Aerial crown-view tile of a tropical tree (Barro Colorado Island, Panama), acquired 20241216:
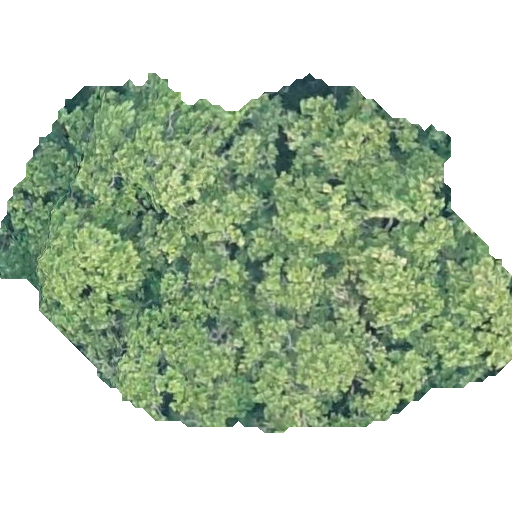
Species: Anacardium excelsum
GBIF accepted scientific name: Anacardium excelsum
Crown area: 199.414 m²